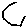
Label: hexagon